Field crop: tomato
Growth stage: 1
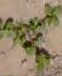
Species: portulaca